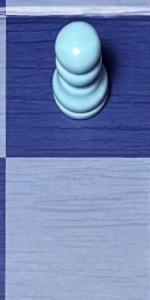
Label: Empty